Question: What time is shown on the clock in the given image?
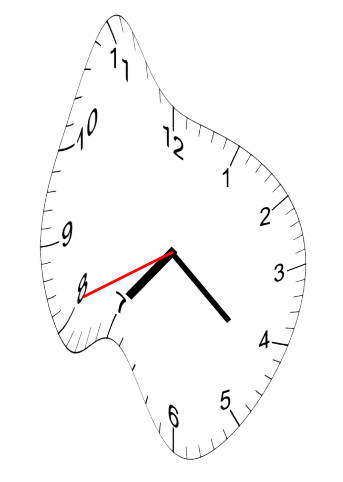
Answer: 07:21:41